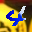
Label: 4